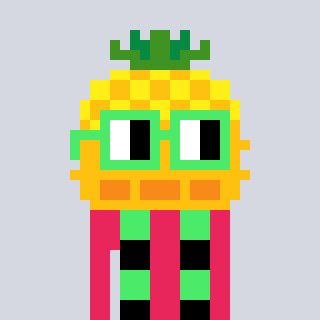
a pixel art character with square light green glasses, a pineapple-shaped head and a redpinkish-colored body on a cool background